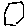
Label: hexagon